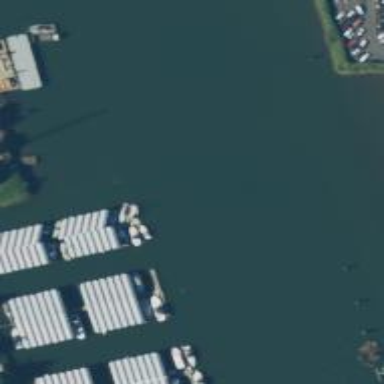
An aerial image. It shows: Man-made pier.